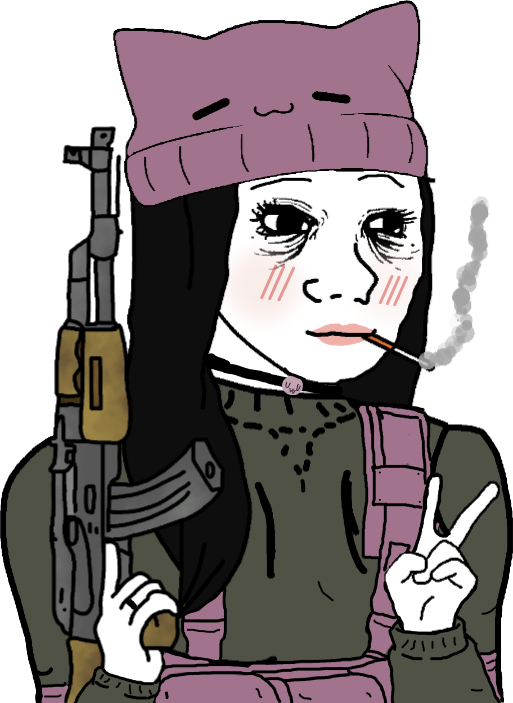
Label: 5_Doomer_Girl